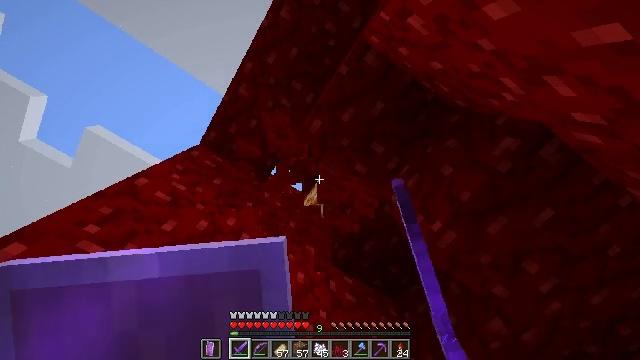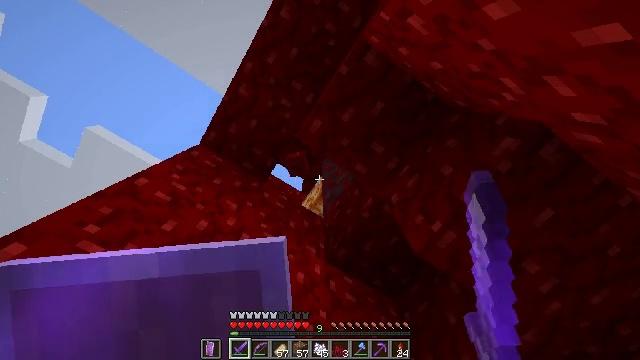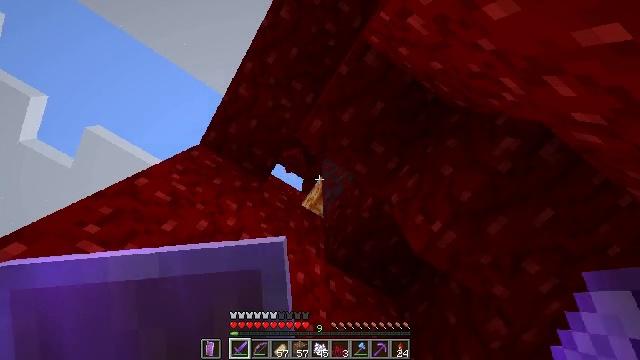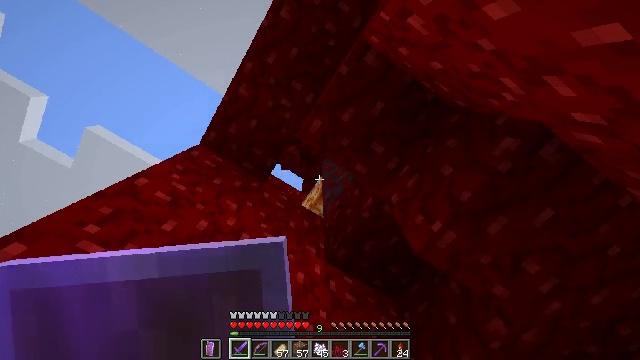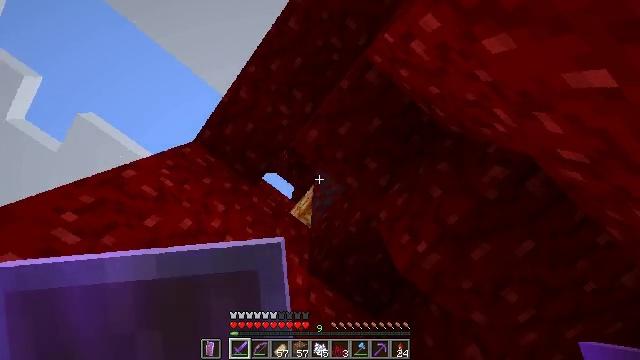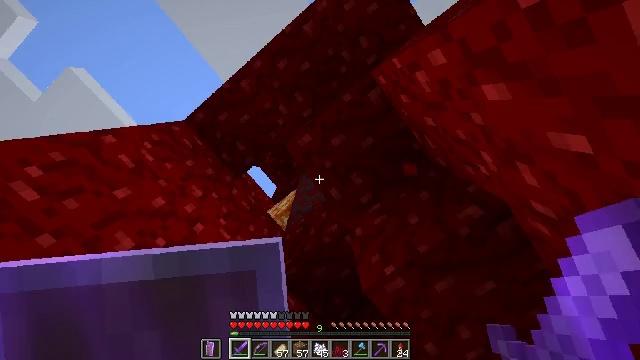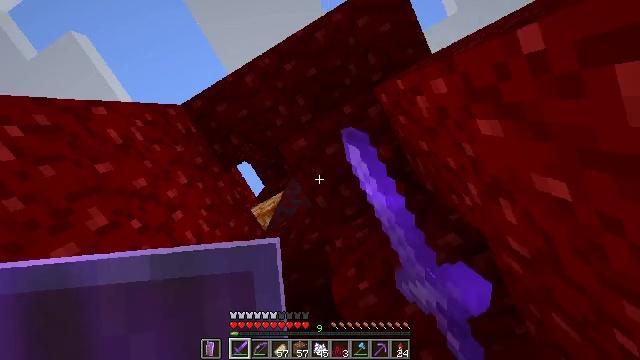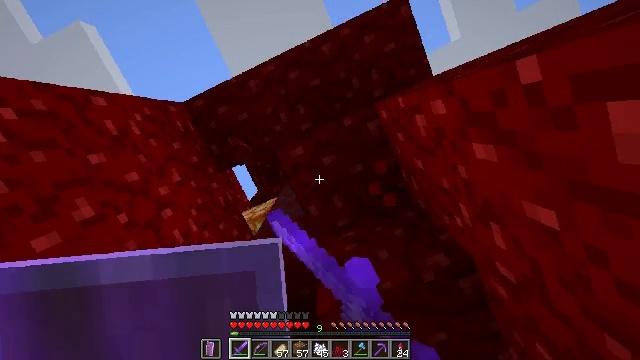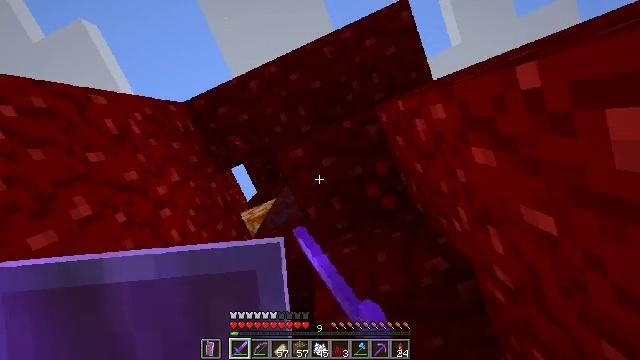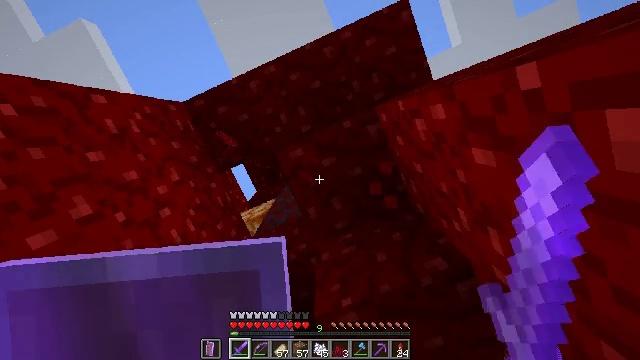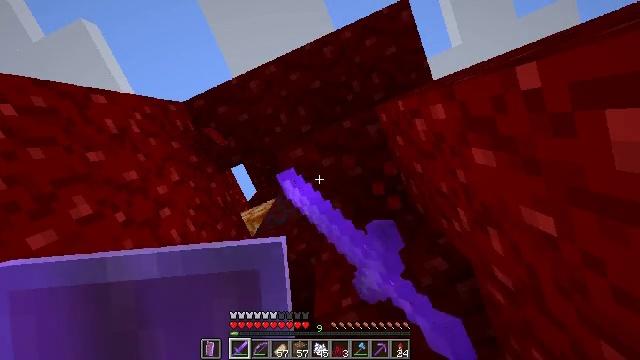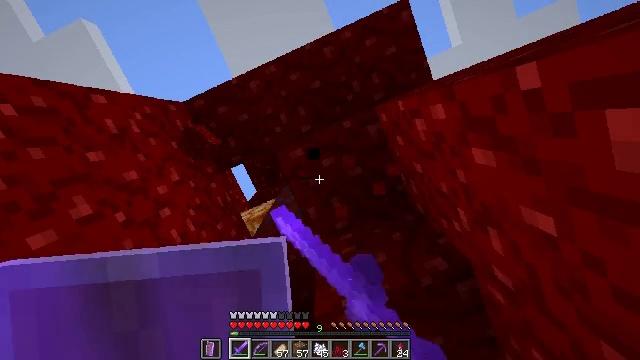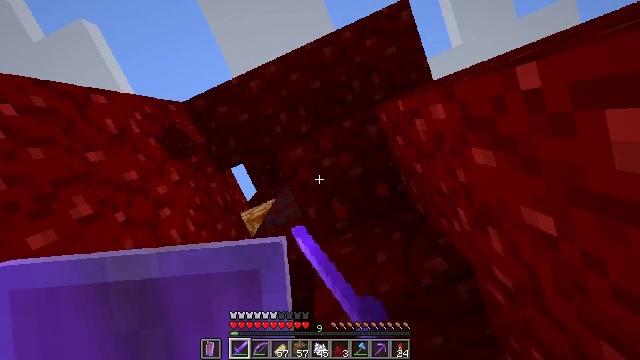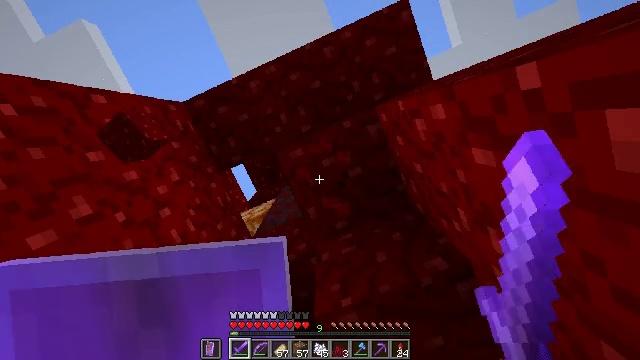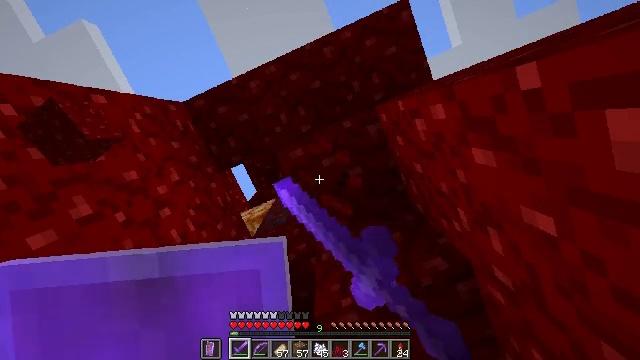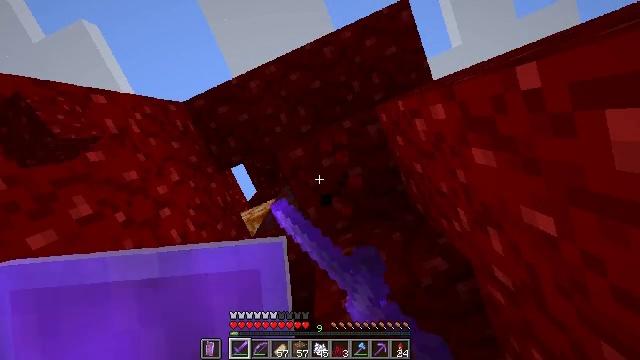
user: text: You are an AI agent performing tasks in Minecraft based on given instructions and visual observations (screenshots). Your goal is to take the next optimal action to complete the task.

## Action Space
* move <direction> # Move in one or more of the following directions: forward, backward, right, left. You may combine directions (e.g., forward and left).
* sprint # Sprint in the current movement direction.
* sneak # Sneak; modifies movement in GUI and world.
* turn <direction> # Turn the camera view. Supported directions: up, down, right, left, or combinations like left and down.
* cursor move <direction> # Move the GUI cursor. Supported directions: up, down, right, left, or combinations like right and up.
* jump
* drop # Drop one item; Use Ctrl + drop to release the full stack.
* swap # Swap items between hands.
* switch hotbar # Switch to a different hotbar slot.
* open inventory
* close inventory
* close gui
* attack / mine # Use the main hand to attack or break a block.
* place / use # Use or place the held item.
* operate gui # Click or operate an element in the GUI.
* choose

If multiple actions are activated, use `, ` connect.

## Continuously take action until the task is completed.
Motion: motion action
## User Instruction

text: Mine the nether wart block in the Nether.
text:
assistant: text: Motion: attack / mine
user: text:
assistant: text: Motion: attack / mine
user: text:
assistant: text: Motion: attack / mine
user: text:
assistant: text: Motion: turn right and up, attack / mine
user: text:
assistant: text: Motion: turn right and up, attack / mine
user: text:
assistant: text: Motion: turn right and up, attack / mine
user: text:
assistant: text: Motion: turn right and up, attack / mine
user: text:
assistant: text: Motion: attack / mine
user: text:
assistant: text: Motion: attack / mine
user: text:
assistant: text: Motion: attack / mine
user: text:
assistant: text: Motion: attack / mine
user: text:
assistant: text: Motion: attack / mine
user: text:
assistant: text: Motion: attack / mine
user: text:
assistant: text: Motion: attack / mine
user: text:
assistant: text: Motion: attack / mine
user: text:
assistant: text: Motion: attack / mine
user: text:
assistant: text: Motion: attack / mine
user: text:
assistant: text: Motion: attack / mine
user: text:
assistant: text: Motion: attack / mine
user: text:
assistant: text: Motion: attack / mine
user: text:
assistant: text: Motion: attack / mine
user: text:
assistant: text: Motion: attack / mine
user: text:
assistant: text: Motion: move forward, attack / mine
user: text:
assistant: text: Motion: move forward, attack / mine
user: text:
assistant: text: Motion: attack / mine
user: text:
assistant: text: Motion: attack / mine
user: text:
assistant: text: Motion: attack / mine
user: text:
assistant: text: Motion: attack / mine
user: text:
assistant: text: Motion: attack / mine
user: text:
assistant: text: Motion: attack / mine